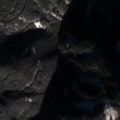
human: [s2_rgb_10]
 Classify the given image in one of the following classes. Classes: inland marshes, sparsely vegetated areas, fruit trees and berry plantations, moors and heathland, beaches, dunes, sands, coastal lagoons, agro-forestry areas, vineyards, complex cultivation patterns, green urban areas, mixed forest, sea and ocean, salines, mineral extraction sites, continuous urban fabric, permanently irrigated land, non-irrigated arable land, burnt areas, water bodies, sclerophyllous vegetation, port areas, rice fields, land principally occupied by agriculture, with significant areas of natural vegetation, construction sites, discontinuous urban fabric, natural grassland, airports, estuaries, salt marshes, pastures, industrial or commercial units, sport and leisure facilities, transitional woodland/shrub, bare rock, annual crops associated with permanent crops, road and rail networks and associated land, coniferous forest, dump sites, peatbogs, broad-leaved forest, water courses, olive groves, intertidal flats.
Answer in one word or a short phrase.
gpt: coniferous forest